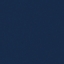
Land use / land cover class: SeaLake